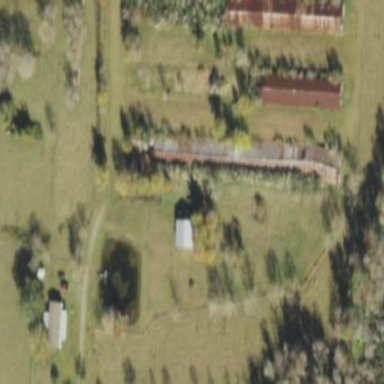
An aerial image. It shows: Poultry farmyard.